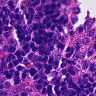
Metastatic tissue present: no